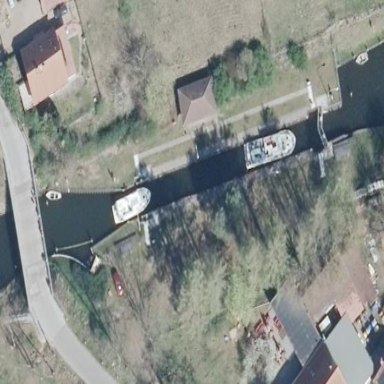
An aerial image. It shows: Lock on the water.